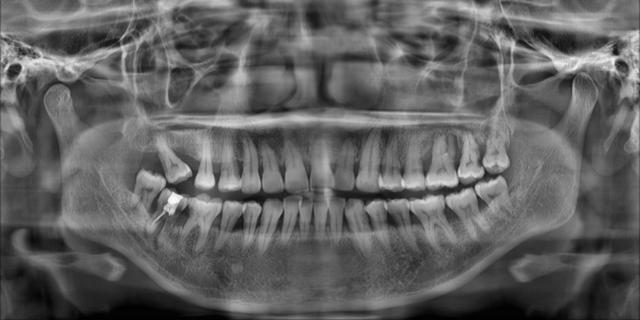
adult